Question:
How can 'PermissionQ' app access to the permission screen of another app since there is an answer on a question about permission screen on 'stackoverflow' that 'it is not possible'.
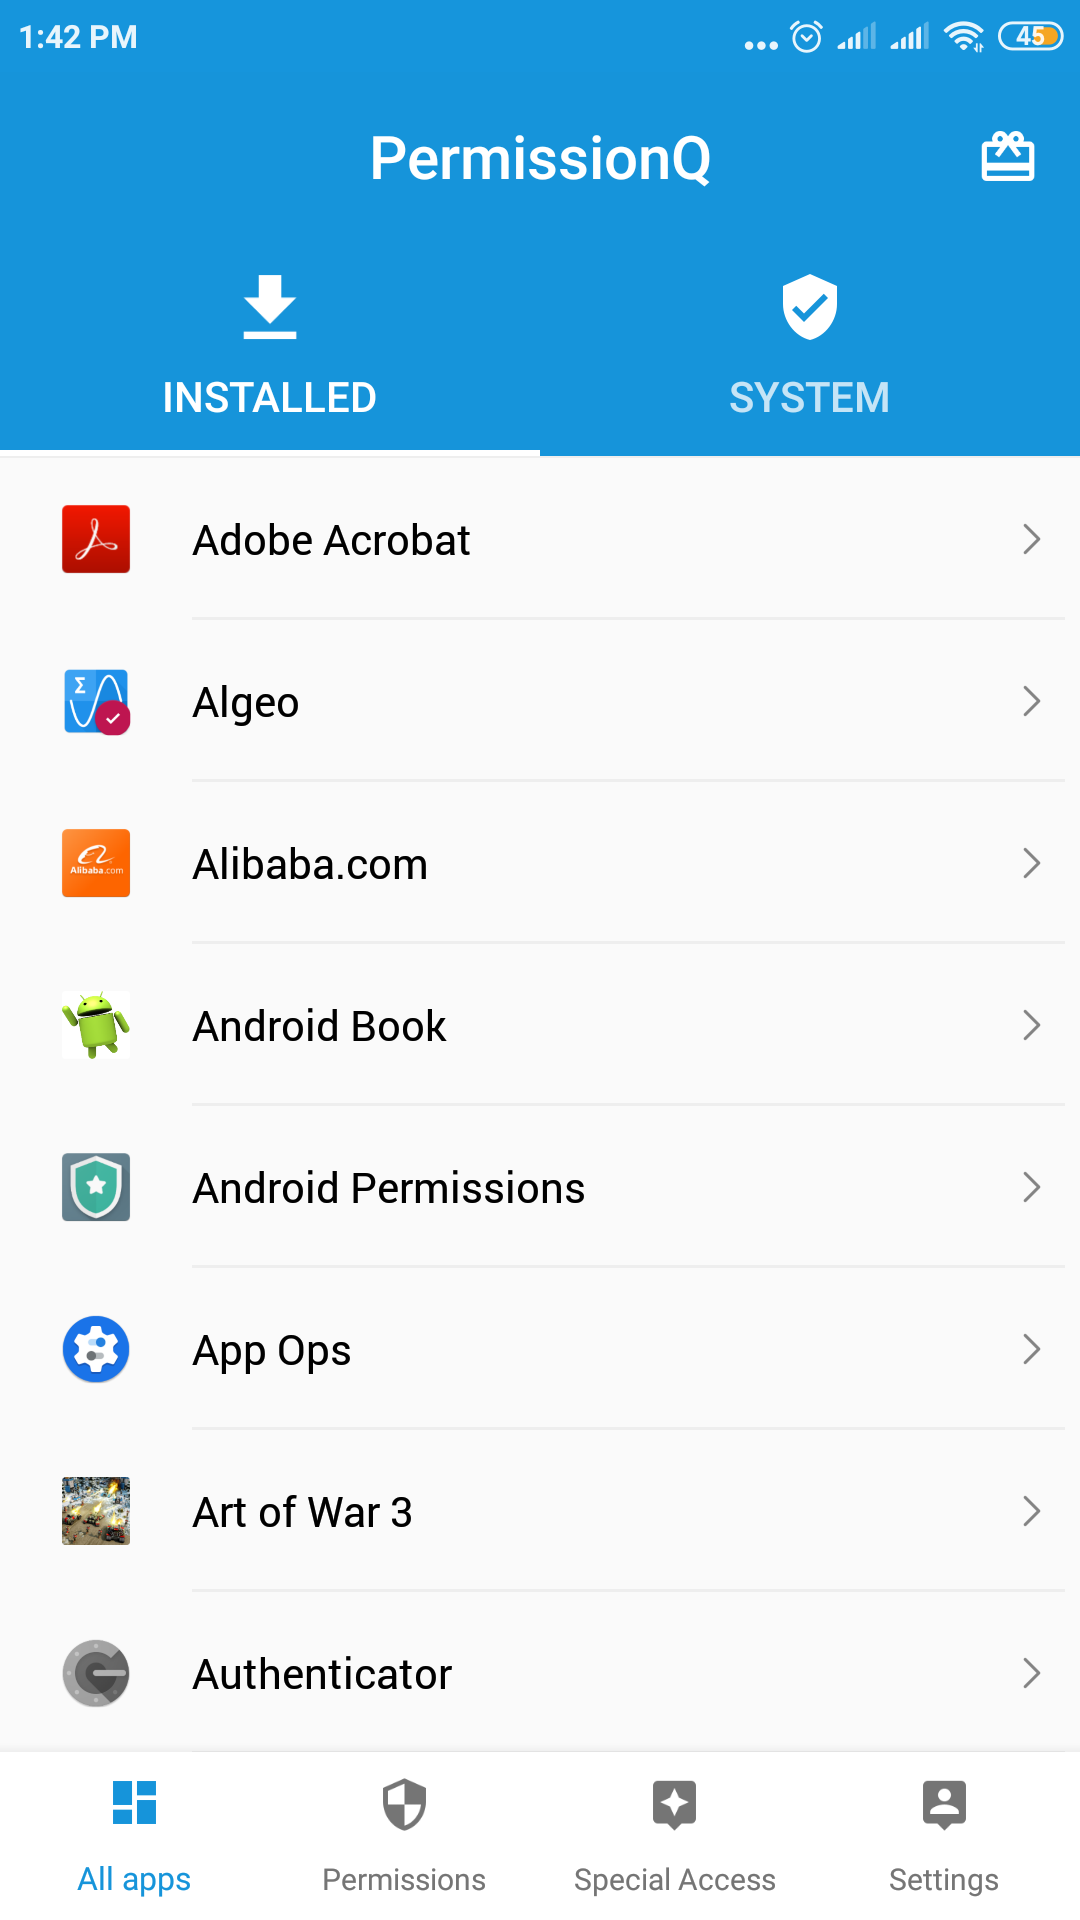
Answer: According to Android Docs, there is a class called 'PackageManager' that can help you take a look at the Installed Packages on your phone.
In addition, it has the following method which should answer your question.
'getPackageInfo(String packageName, int flags)' :
Retrieves overall information about an application package that is installed on the system.
When combined with the flag 'PackageManager.GET_PERMISSIONS', you can retrieve the package's permissions.
---
Now regarding the actual changing of the Permissions for a certain application, I checked one of the applications that does what you asked about.
What the application has is its own <URL> that turns off the permissions for you.
So, what happens is
1. You are sent to the Permissions screen of a certain application, programmatically, through an intent and a package name.
'''
Intent intent = new Intent(Settings.ACTION_APPLICATION_DETAILS_SETTINGS);
Uri uri = Uri.fromParts("package", packageName, null);
intent.setData(uri);
startActivity(intent);
'''
1. Then the accessibility service they have turns off the specified permission for you. It states that the accessibility service needs to Observe your actions which is probably used to know that the Permissions screen of a certain application opened. Then it uses Retrieve window content to be able to see which checkbox or toggle it needs to activate a press on and interact with.
You have to toggle the accessibility service from your settings, or it does not start. This is the only way I know of that you can do such a thing without root privileges.